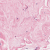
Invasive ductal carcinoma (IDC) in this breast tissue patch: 0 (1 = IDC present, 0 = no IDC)